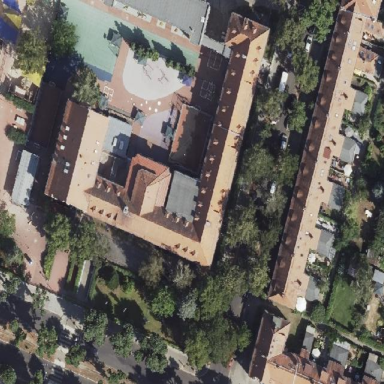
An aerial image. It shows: School building.